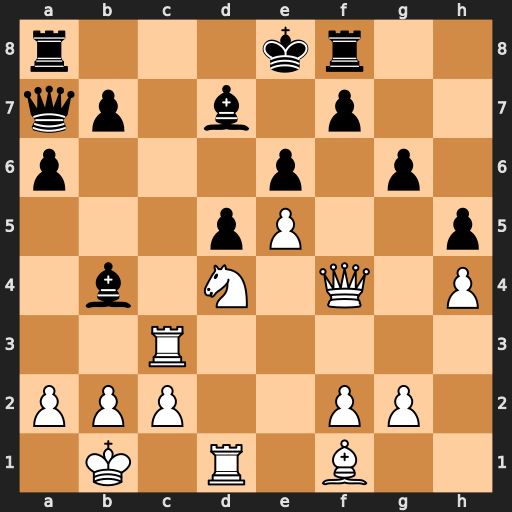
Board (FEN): r3kr2/qp1b1p2/p3p1p1/3pP2p/1b1N1Q1P/2R5/PPP2PP1/1K1R1B2
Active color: w
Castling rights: q
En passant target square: -
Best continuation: Nxe6 fxe6 Qxb4